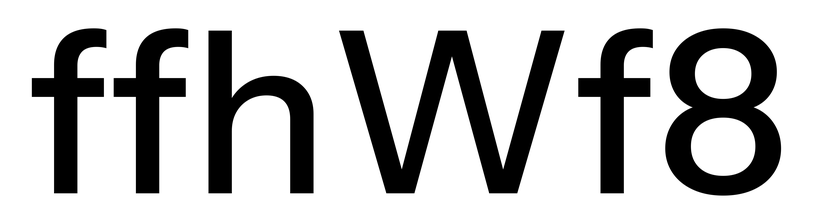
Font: InstrumentSans_Medium